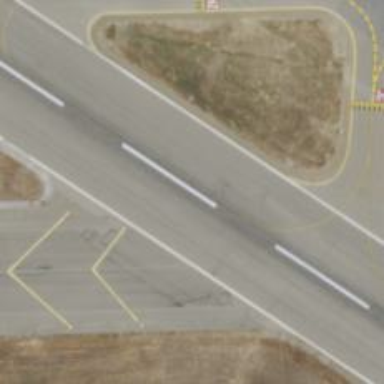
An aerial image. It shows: Asphalt runway at the airport.